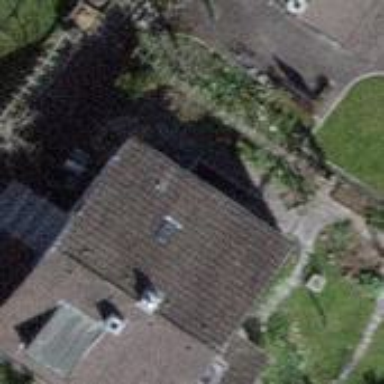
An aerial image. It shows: Building with tiled roof.